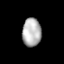
Tissue: lung
Cell type: Endothelial cells
Senescence score: 0.2418
Nuclear area (px): 526
Mean DAPI intensity: 179.238